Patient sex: M
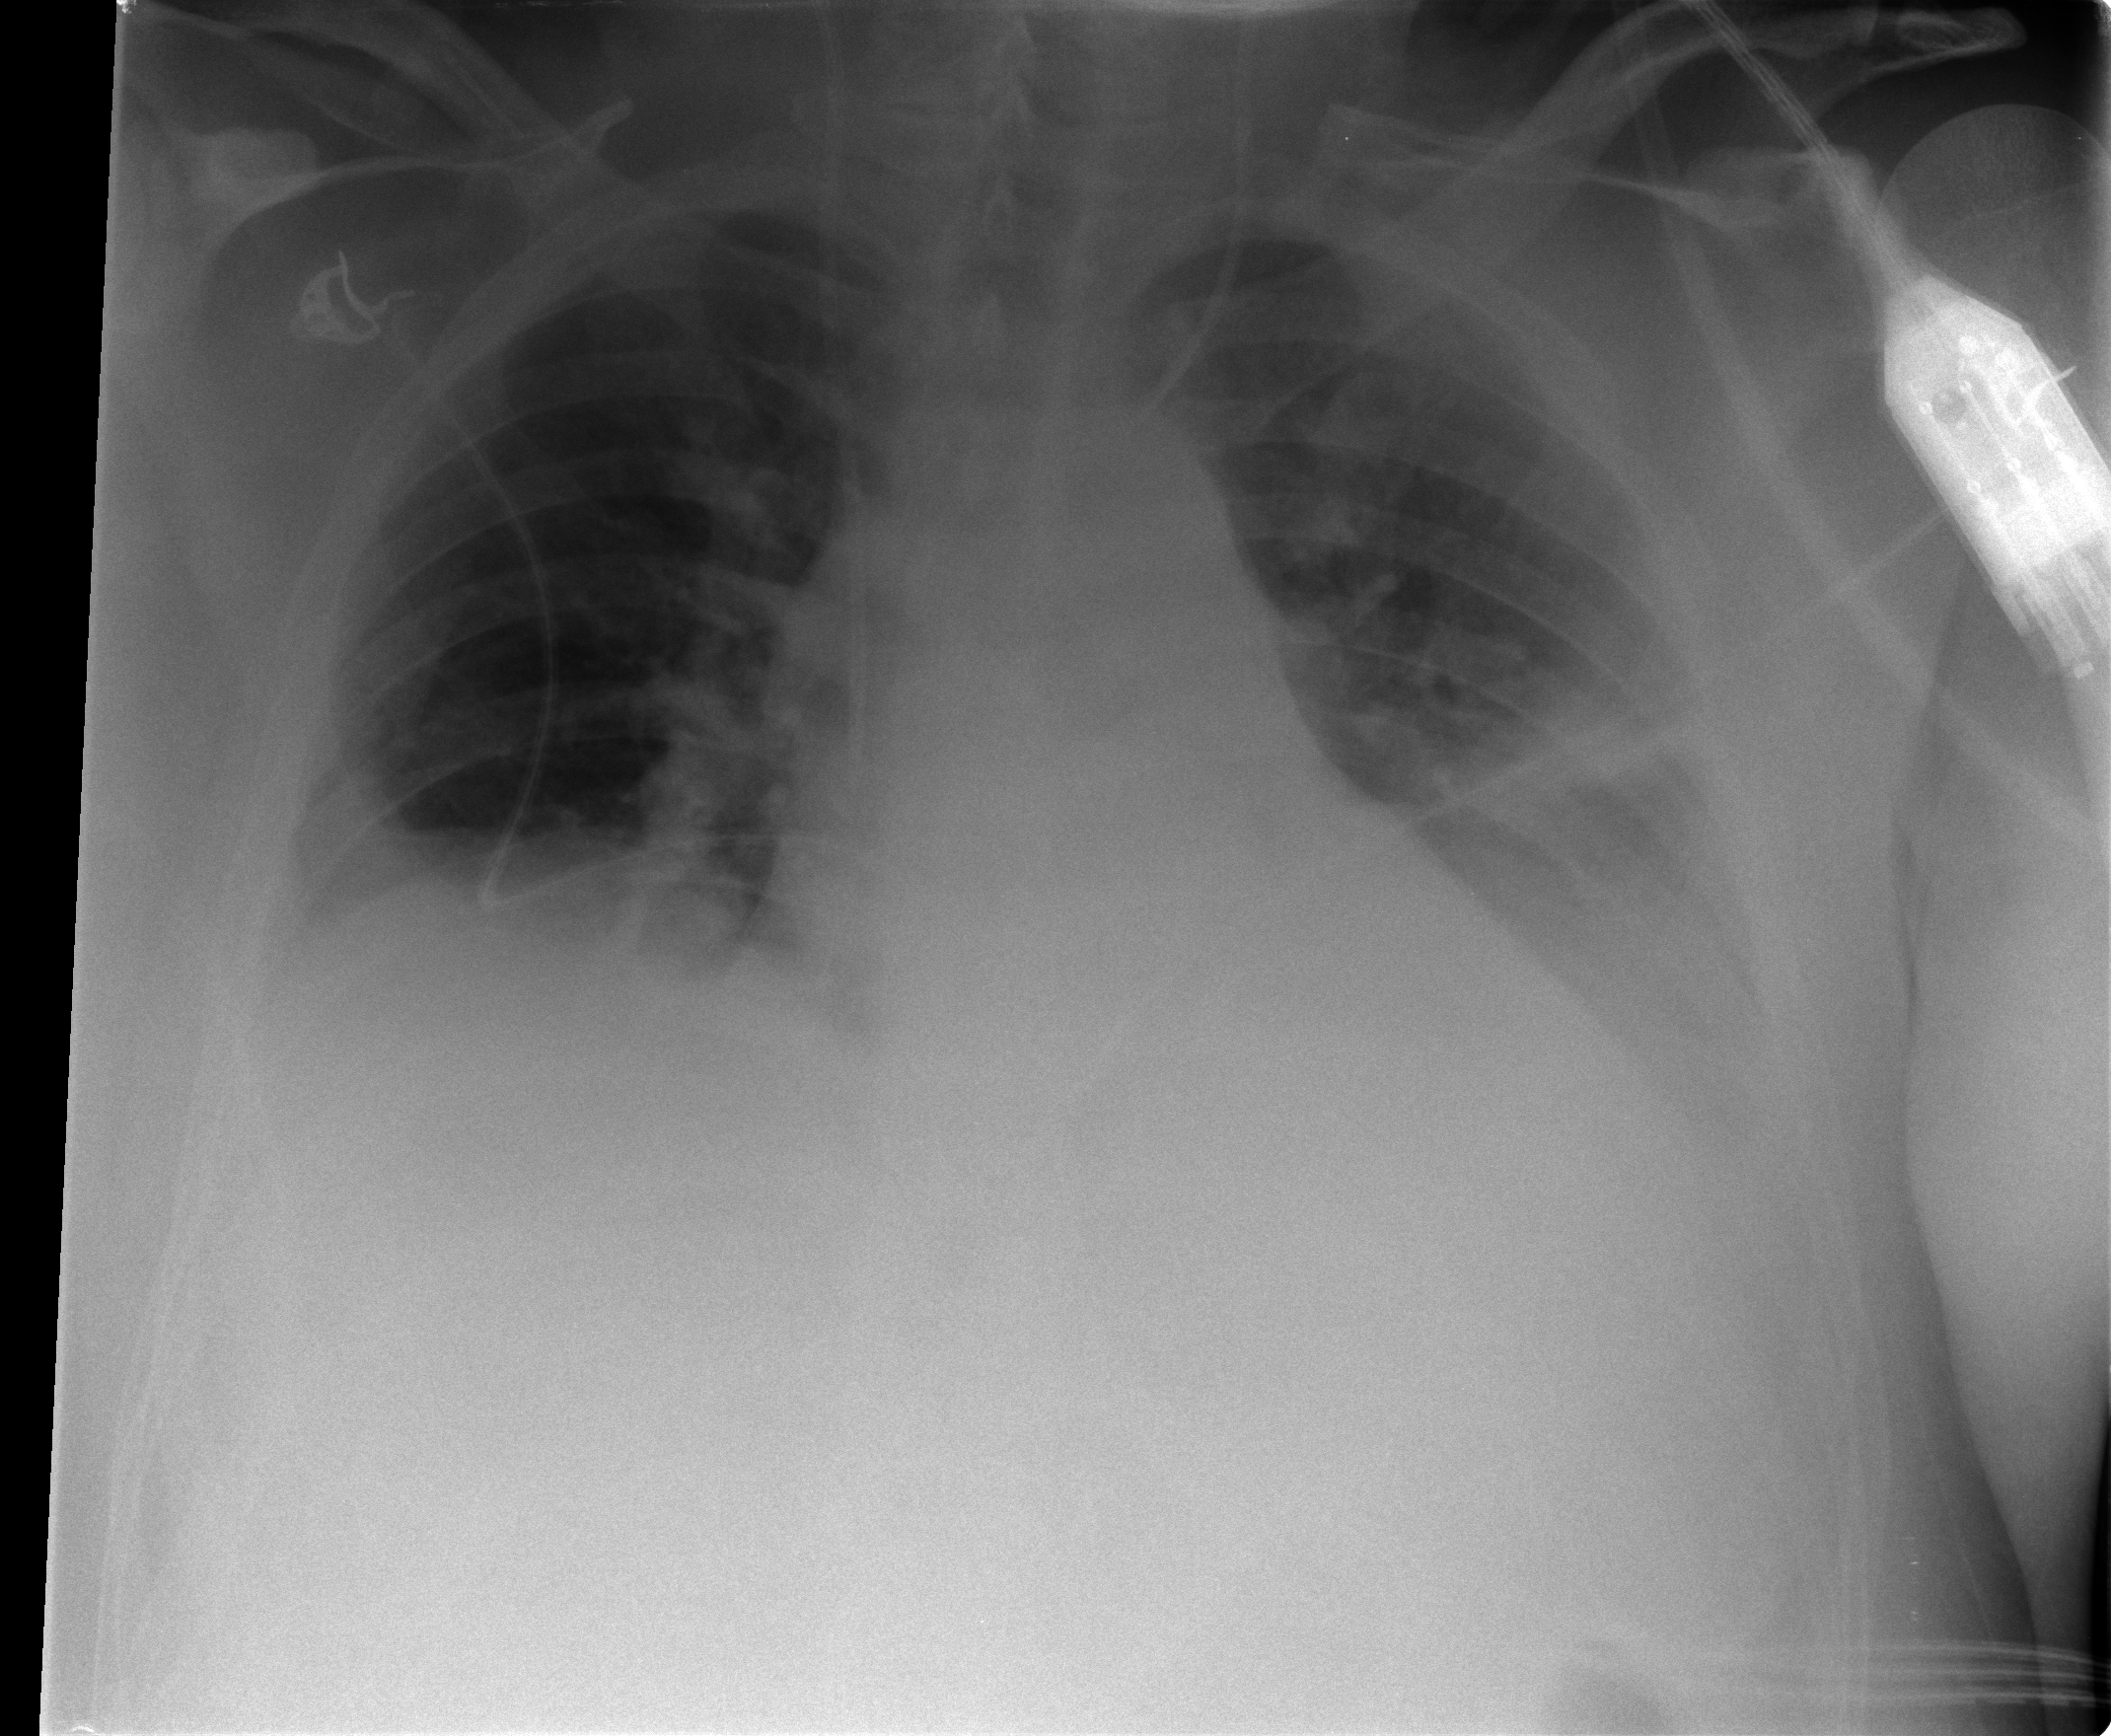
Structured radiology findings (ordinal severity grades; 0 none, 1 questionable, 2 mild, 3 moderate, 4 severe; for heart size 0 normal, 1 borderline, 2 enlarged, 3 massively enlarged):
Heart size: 2
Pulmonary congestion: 2
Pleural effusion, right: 0
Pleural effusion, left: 2
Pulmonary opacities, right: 0
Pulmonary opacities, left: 0
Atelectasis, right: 2
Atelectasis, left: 3